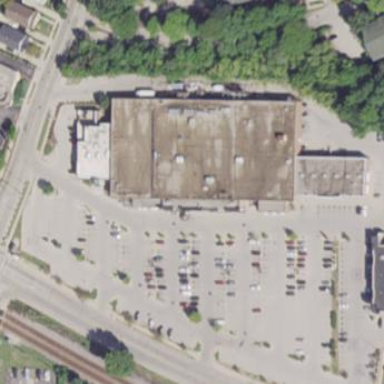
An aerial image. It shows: Retail building.